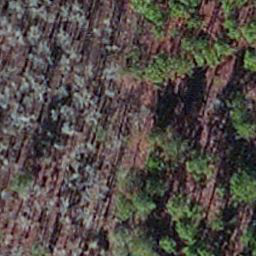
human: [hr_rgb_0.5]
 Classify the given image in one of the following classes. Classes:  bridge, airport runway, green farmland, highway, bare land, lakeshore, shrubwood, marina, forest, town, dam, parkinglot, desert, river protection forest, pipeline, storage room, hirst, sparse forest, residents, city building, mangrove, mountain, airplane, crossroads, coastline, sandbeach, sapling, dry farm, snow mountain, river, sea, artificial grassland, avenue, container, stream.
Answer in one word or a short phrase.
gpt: sapling